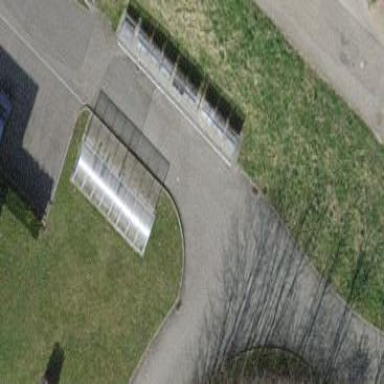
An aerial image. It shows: Sheltered building.